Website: walmart
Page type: account-selection
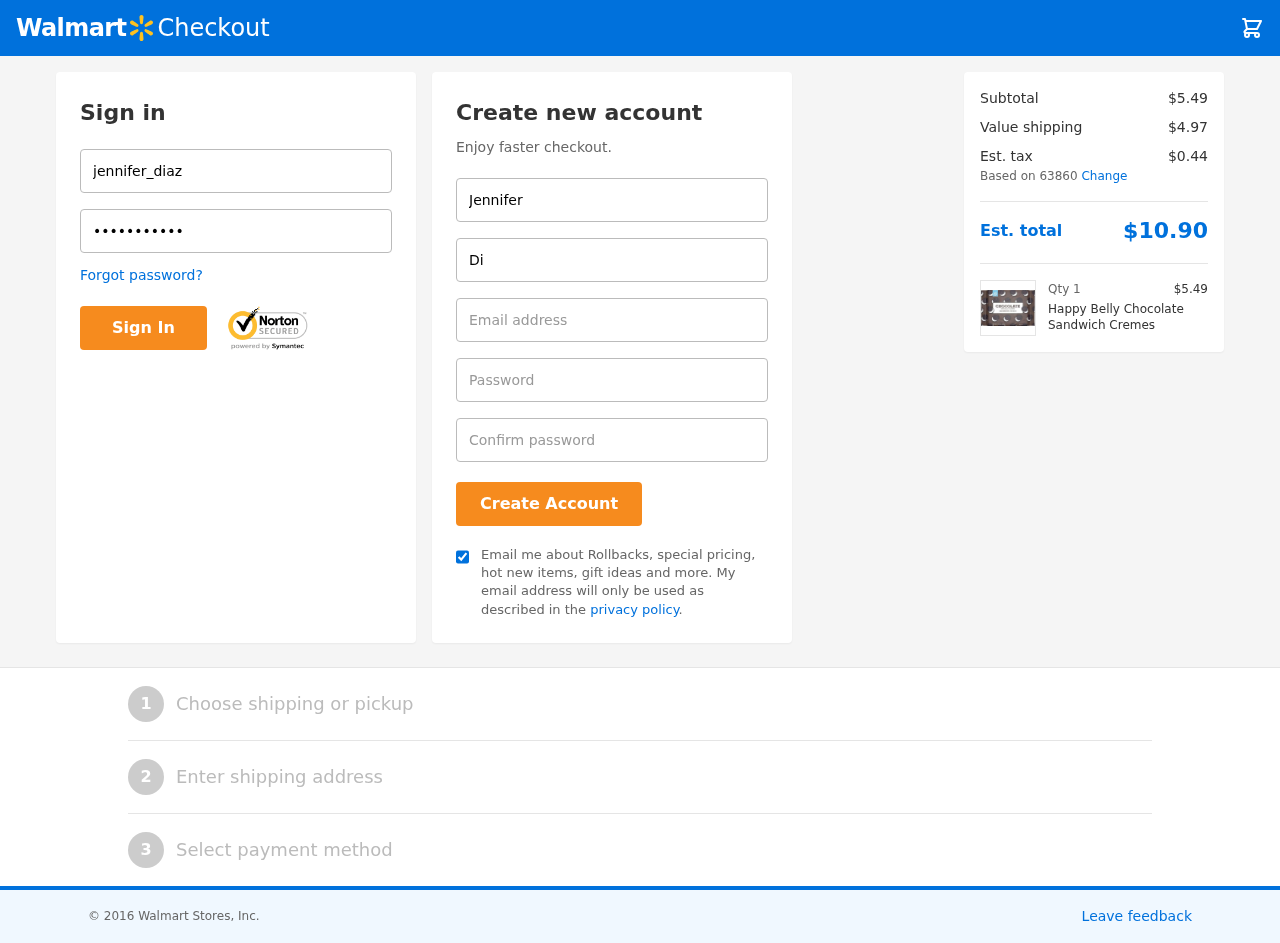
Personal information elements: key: PII_EMAIL
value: jdiaz@hotmail.com
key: PII_FIRSTNAME
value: Jennifer
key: PII_LASTNAME
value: Diaz
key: PII_LOGIN_USERNAME
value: jennifer_diaz
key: PII_POSTCODE
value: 63860
Product elements: key: PRODUCT1_NAME
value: Happy Belly Chocolate Sandwich Cremes
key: PRODUCT1_PRICE
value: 5.49
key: PRODUCT1_QUANTITY
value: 1
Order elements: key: ORDER_SUBTOTAL
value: $5.49
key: ORDER_SHIPPING_COST
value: $4.97
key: ORDER_TAX
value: $0.44
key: ORDER_TOTAL
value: $10.90